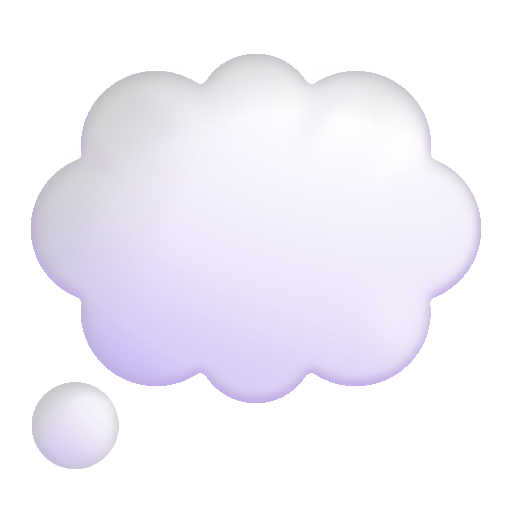
thought balloon color